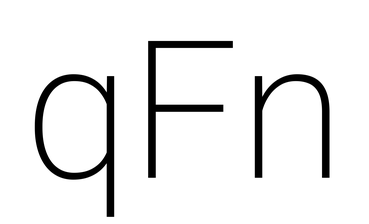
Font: Roboto_ExtraLight